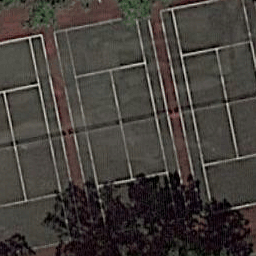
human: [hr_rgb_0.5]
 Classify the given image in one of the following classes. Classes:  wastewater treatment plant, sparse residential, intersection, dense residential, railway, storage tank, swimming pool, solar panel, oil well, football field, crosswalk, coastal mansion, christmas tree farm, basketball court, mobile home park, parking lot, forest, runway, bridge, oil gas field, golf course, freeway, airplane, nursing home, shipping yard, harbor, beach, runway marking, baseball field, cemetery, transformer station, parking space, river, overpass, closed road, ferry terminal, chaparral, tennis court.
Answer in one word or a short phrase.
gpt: tennis court